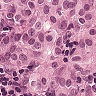
Metastatic tissue present: yes